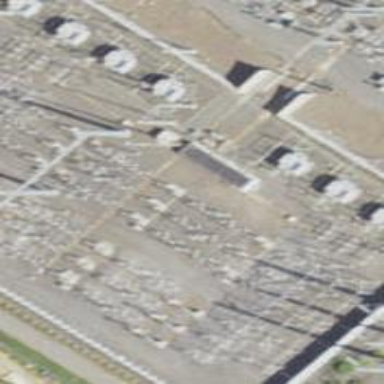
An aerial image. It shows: Switch for power supply.